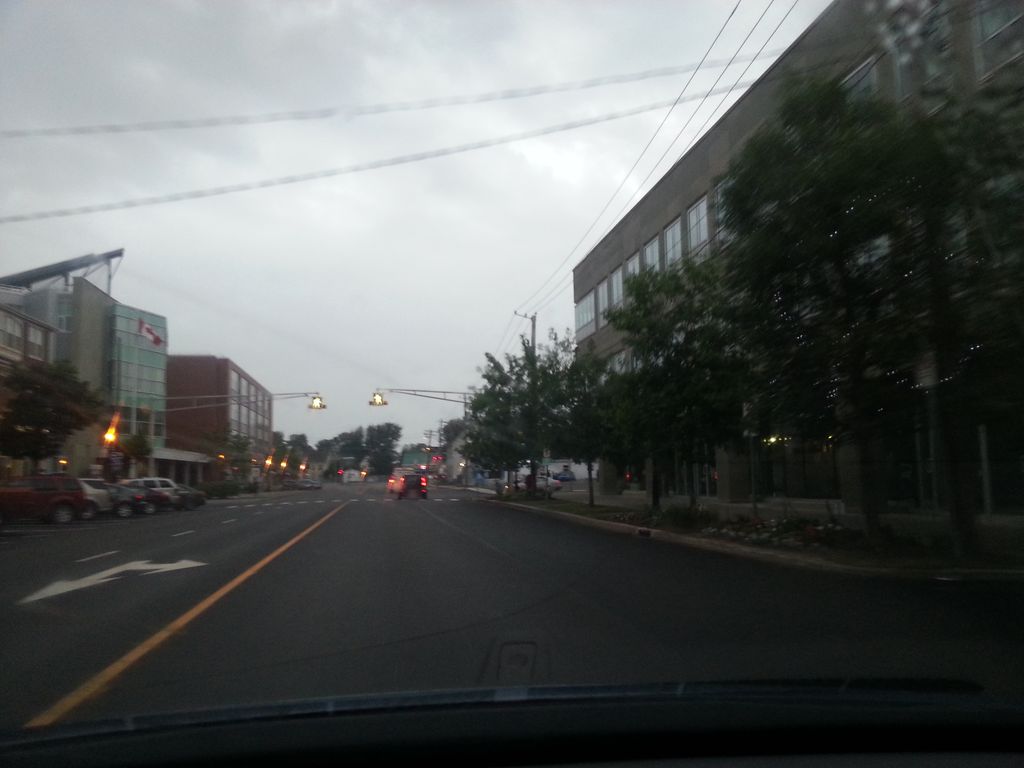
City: charlottetown